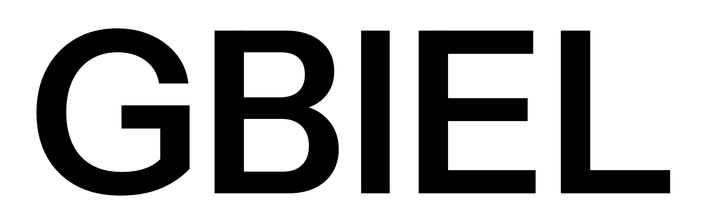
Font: InstrumentSans_SemiBold